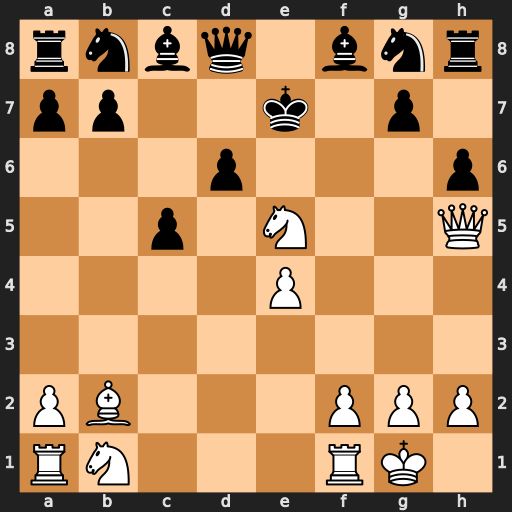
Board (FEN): rnbq1bnr/pp2k1p1/3p3p/2p1N2Q/4P3/8/PB3PPP/RN3RK1
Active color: w
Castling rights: -
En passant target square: -
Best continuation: Qf7#